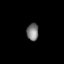
Tissue: lung
Cell type: Epithelial cells
Senescence score: 0.1654
Nuclear area (px): 202
Mean DAPI intensity: 122.248